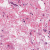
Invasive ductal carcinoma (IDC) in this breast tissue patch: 0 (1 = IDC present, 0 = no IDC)